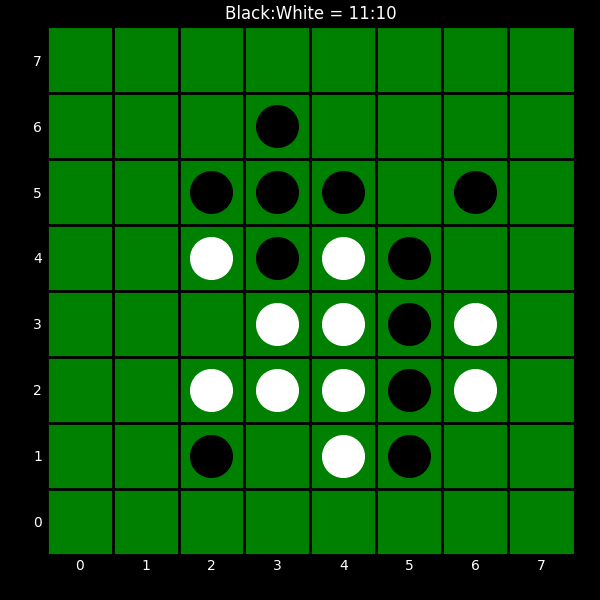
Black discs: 11
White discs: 10